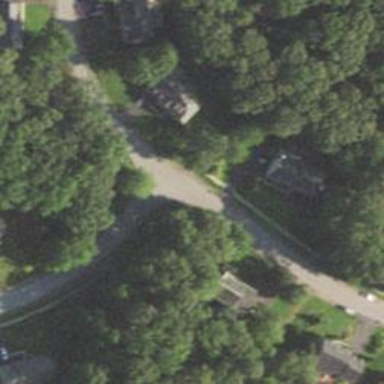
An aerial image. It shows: Residential road with asphalt surface and separate sidewalk.